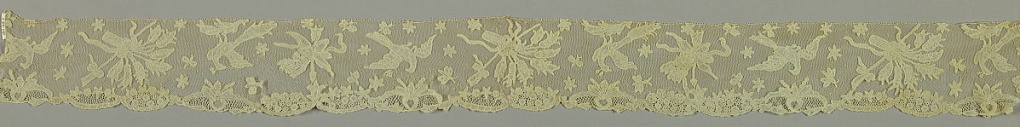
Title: Border
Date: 18th century
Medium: linen Technique: bobbin lace, Brussels style
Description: Border alternating bird in flight and resting with shepherdess's crook with sheaves of grain and quiver with bow and arrows.  Butterflies and six petalled blossoms scattered and ground.